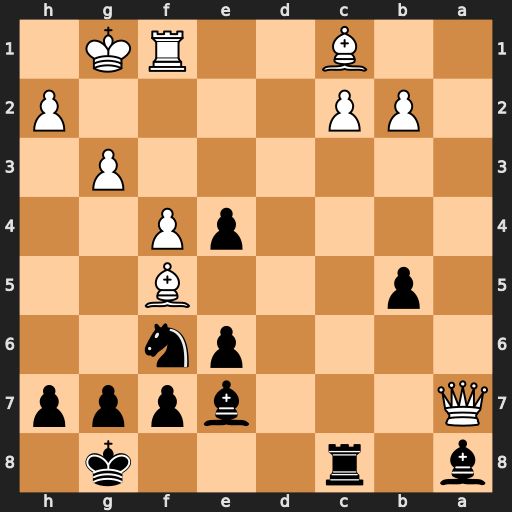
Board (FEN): b1r3k1/Q3bppp/4pn2/1p3B2/4pP2/6P1/1PP4P/2B2RK1
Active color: b
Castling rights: -
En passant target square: -
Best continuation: Bc5+ Qxc5 Rxc5